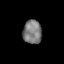
Tissue: lung
Cell type: T cells
Senescence score: 0.1918
Nuclear area (px): 441
Mean DAPI intensity: 121.587